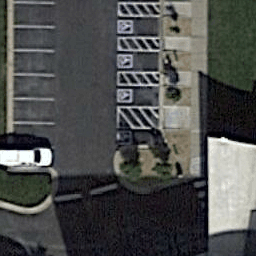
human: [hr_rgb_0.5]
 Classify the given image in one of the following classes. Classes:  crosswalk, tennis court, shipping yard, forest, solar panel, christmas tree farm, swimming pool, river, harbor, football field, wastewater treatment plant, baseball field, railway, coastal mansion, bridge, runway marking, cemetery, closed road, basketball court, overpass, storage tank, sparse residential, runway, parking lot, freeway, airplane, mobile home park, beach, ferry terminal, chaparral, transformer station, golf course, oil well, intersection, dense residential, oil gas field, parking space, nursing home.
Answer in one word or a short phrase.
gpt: parking space